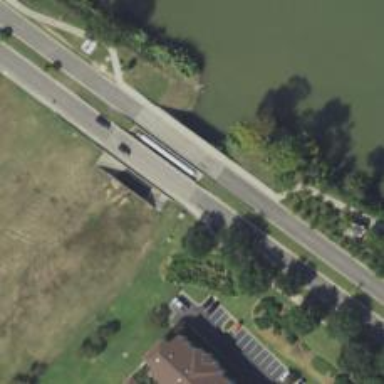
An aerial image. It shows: Tertiary road with bridge.